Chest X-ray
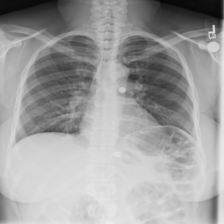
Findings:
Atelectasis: negative
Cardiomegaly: negative
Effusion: negative
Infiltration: negative
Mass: negative
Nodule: negative
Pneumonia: negative
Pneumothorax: negative
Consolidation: negative
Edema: negative
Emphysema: negative
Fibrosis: negative
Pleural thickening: negative
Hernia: negative